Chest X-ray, PA view. Patient: 37 years old, sex F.
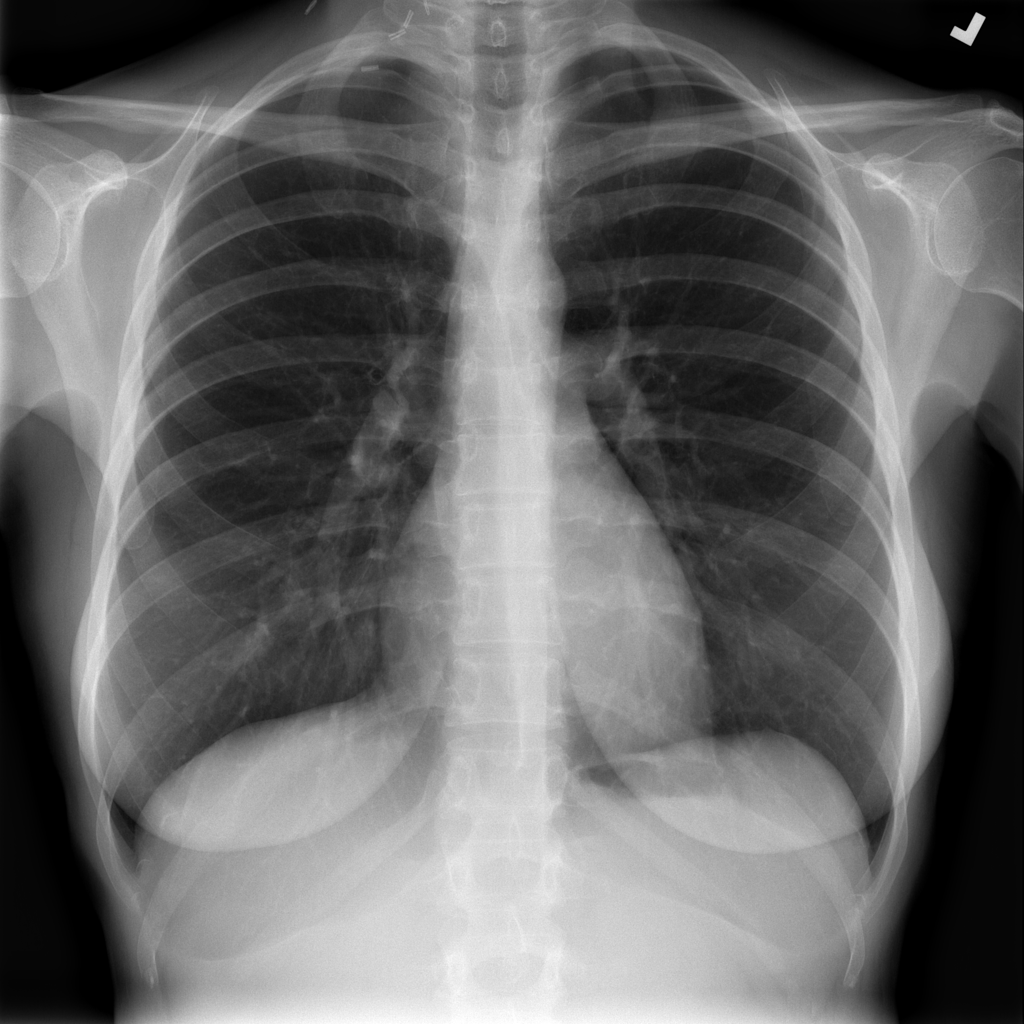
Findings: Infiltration